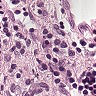
Metastatic tissue present: no